Field crop: maize
Growth stage: 2
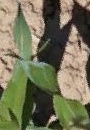
Species: maize